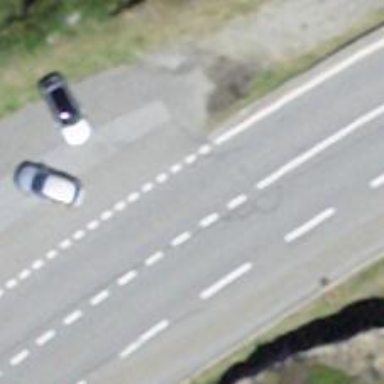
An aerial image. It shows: Asphalt road classified as primary highway.